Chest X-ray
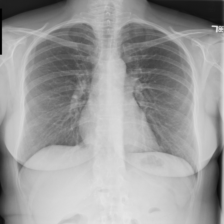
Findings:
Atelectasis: negative
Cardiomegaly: negative
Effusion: negative
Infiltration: negative
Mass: negative
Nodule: negative
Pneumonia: negative
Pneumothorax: negative
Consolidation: negative
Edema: negative
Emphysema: negative
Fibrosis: negative
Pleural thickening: negative
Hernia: negative